Aerial crown-view tile of a tropical tree (Barro Colorado Island, Panama), acquired 20241014:
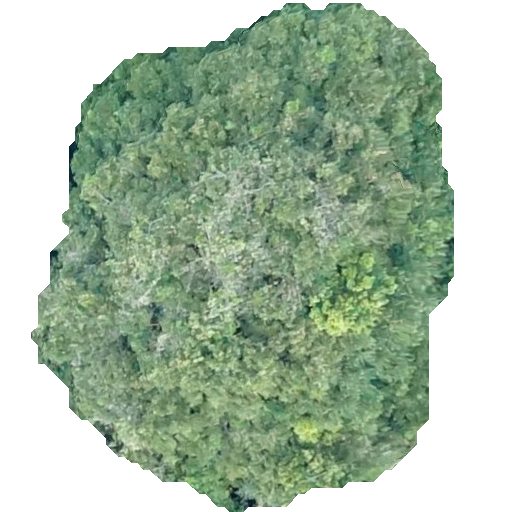
Species: Prioria copaifera
GBIF accepted scientific name: Prioria copaifera
Crown area: 254.011 m²